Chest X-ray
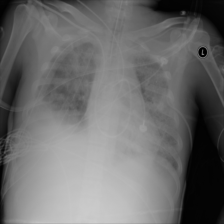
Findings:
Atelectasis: negative
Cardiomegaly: negative
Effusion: negative
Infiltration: negative
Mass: negative
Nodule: negative
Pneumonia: negative
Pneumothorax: negative
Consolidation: negative
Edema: negative
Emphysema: negative
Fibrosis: negative
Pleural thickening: negative
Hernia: negative